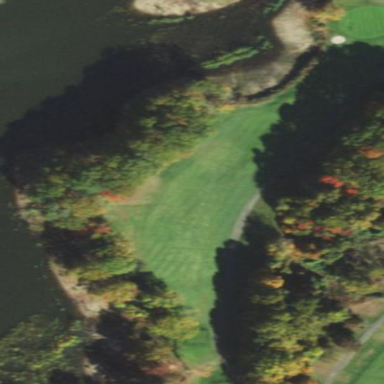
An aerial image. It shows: Grassy area designated as golf fairway.